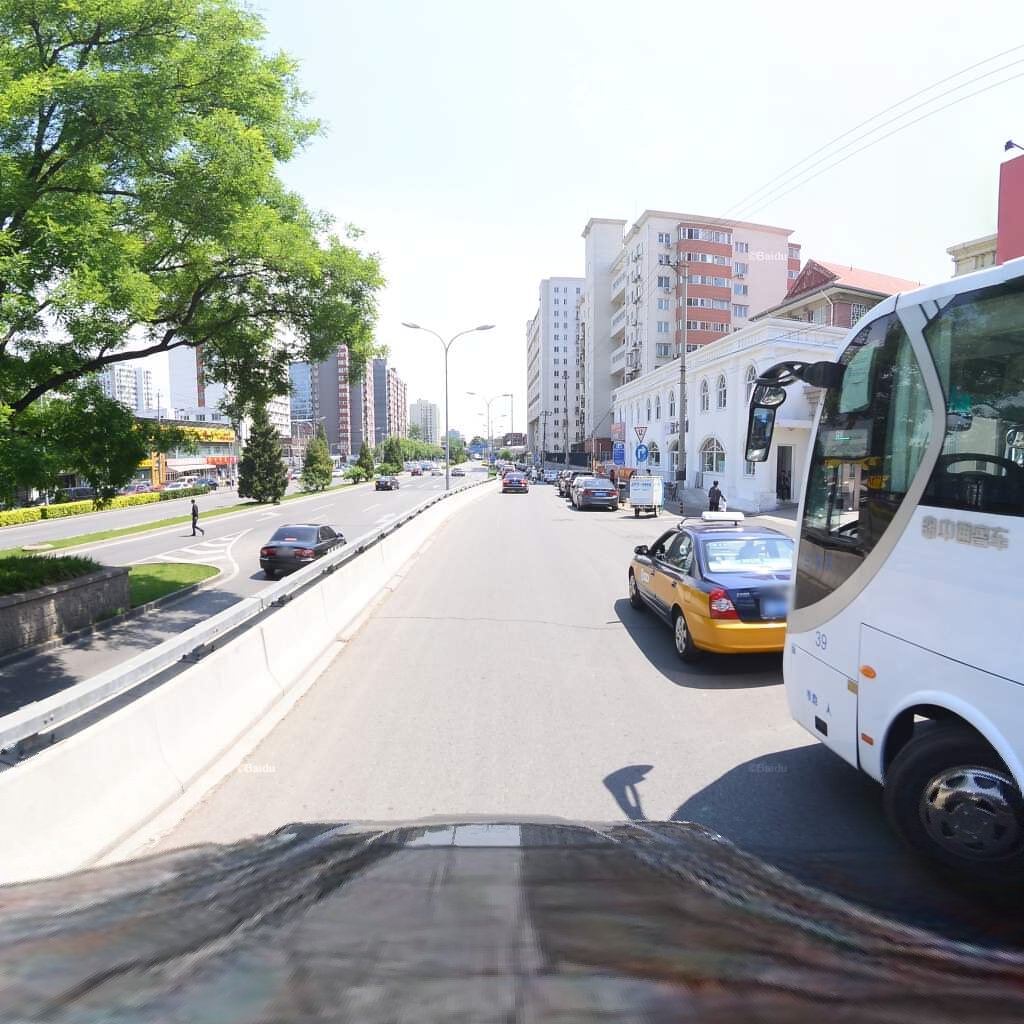
Region: Xicheng
Road damage annotations: transverse crack